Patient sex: F
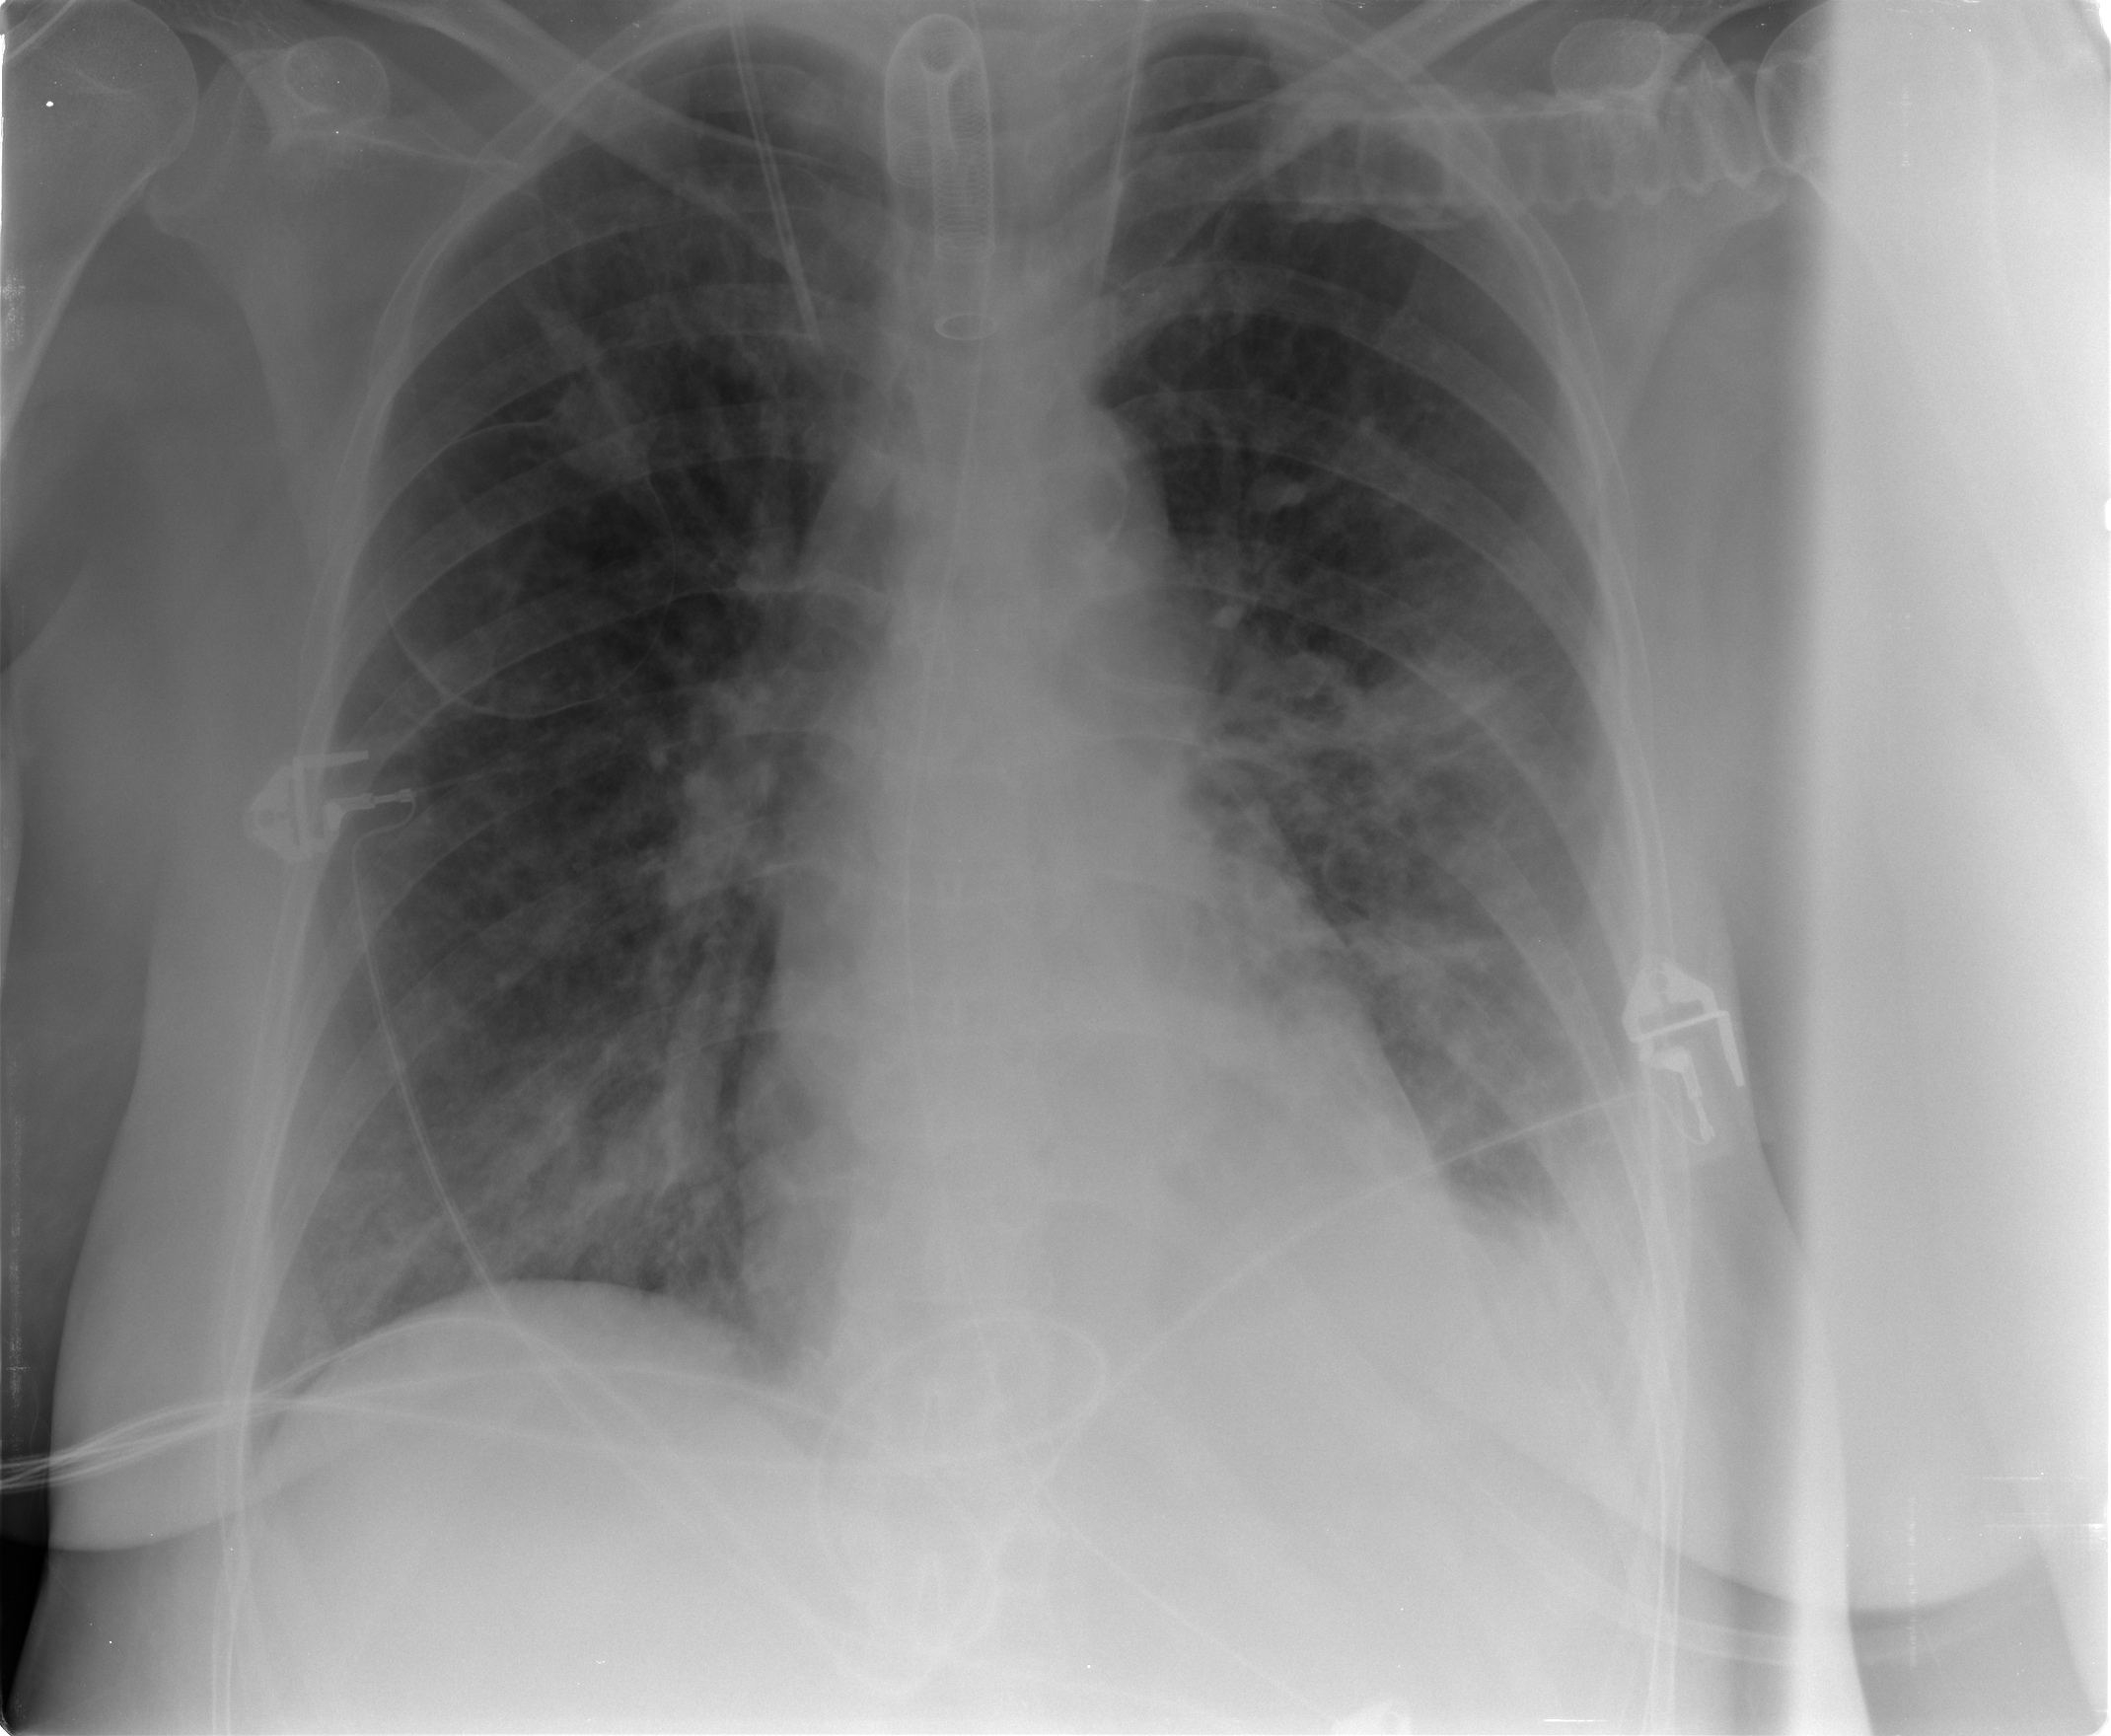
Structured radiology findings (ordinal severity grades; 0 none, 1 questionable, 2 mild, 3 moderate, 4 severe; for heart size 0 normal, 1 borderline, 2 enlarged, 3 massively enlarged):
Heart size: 0
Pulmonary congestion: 2
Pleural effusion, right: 0
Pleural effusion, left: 2
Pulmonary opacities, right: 3
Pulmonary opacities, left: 3
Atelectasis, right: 2
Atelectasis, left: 3